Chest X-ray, AP view. Patient: 52 years old, sex M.
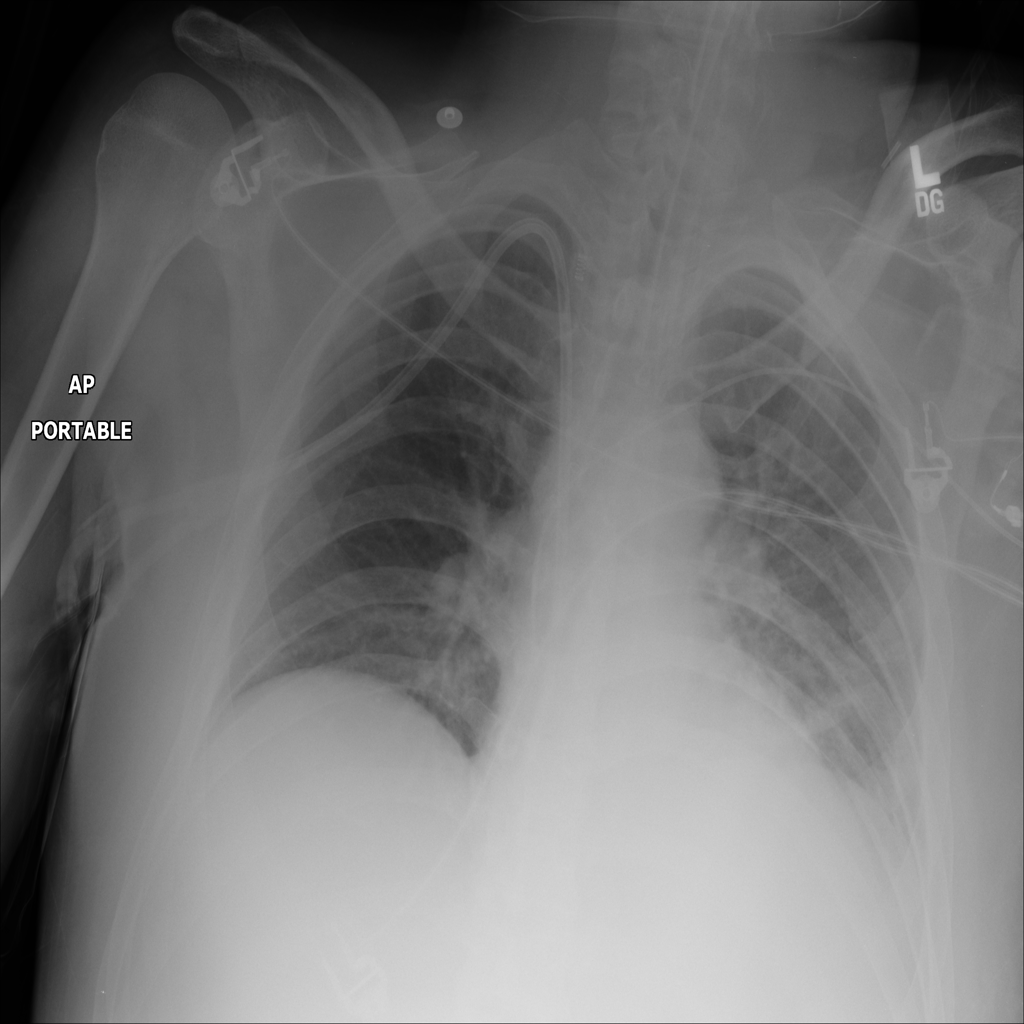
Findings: Edema, Effusion